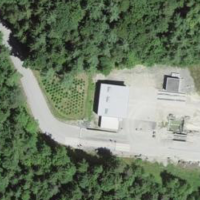
EUNIS habitat code: 41
Species observed at this site:
Chorthippus brunneus